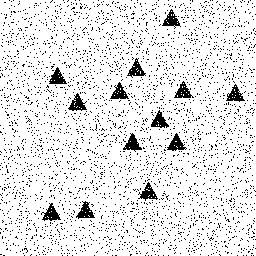
Squares: 0
Triangles: 13
Stars: 0
Total shapes: 13